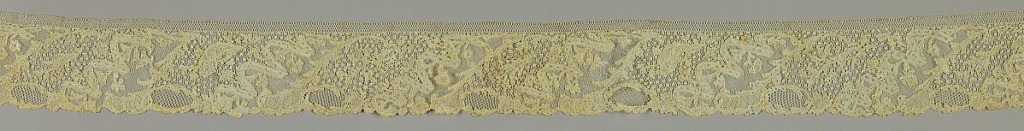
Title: Border
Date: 1750–75
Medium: linen Technique: needle lace
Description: A border of Point d'Argentan with asymmetrical floral sprays interspersed by oval openings and asymmetrical diagonally running ribbons.